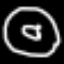
Label: donut